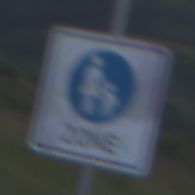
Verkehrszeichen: BeginnFussgaengerzone
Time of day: SunriseSunset
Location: Outdoor (Nature)
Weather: PartlyCloudy
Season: NotSpecified
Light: Natural